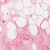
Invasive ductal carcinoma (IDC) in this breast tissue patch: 0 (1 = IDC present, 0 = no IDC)